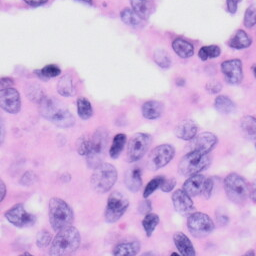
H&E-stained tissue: Skin